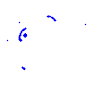
Particle: proton